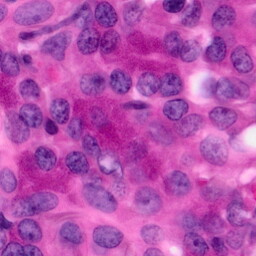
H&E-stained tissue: Pancreatic